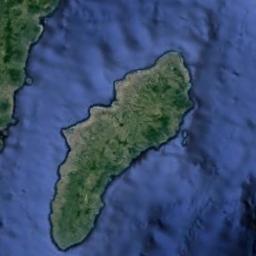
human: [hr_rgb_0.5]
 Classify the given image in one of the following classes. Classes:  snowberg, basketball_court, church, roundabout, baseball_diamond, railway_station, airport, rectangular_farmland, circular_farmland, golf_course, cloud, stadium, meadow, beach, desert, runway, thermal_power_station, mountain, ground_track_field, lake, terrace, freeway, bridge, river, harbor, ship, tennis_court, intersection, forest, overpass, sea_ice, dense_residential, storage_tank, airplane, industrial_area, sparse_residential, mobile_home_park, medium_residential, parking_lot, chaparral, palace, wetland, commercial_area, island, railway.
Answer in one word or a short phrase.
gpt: island